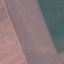
Land use / land cover class: AnnualCrop